Field crop: maize
Growth stage: 2
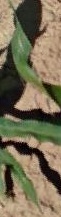
Species: maize